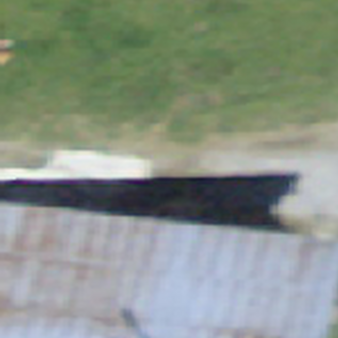
Label: other